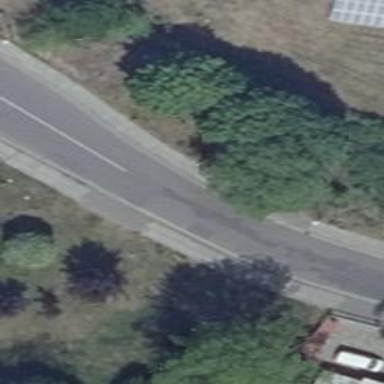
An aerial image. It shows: Residential road with asphalt surface. There are sidewalks on both sides of the road.